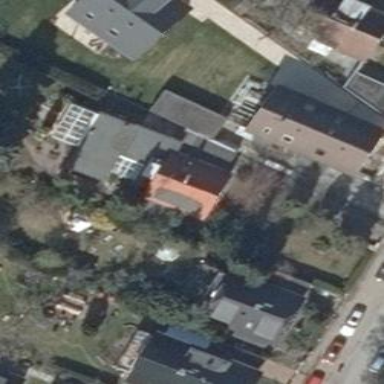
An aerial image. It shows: Simple and straightforward house.